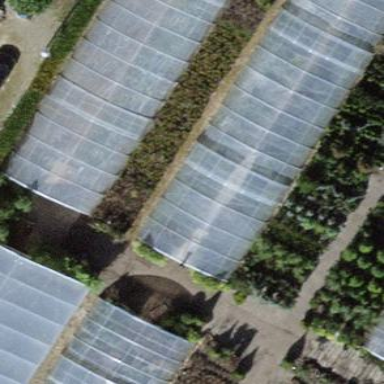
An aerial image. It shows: Greenhouse.